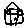
Label: house